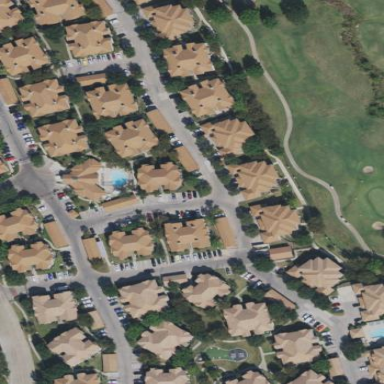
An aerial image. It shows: Residential area with apartments.